Question: I would like to place the logo for my application in the actionbar at the top of the screen. Currently displayed is the default green android launcher icon.

I have tried the following but saw no change:
I went into my manifest file and altered the android:icon code...
'''
<application
android:allowBackup="true"
android:logo="@drawable/logo"
android:label="@string/app_name"
android:theme="@style/AppTheme" >
'''
This did not work, So I then created an ActionBar object within my code and used the setIcon method.
'''
ab.setIcon(R.drawable.logo);
'''
However the above line of code generates the following runtime error:
**java.lang.RuntimeException: Unable to start activity ComponentInfo{com.example.waitronproto3/com.example.waitronproto3.MainActivity}: java.lang.NullPointerException
**
Can anybody see why this is happening, The resource R.drawable.logo exists because I can see it in the folder and no errors are generated within the IDE.
Any help is much appreciated.
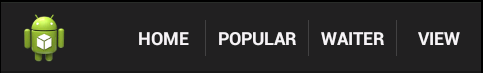
Answer: Yeah, there is no 'android:logo' property as far as I know. You can't just create an 'ActionBar'... have you used this?
'''
protected void onCreate(Bundle savedInstanceState) {
super.onCreate(savedInstanceState);
setContentView(...);
getActionBar().setLogo(R.drawable.logo)'
}
'''